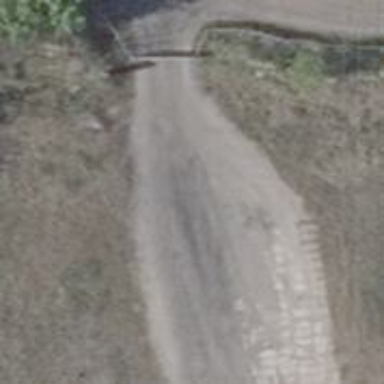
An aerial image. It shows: Service road with sandy surface.